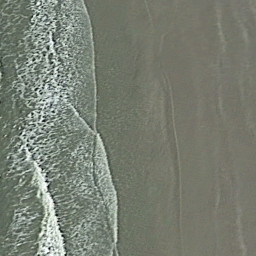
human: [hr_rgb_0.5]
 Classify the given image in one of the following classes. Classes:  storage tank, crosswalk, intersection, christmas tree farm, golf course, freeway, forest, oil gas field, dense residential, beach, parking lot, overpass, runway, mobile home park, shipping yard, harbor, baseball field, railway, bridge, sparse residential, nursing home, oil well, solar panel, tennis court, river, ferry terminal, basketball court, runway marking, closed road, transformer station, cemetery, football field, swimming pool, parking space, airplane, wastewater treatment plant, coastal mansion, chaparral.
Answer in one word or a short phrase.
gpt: beach